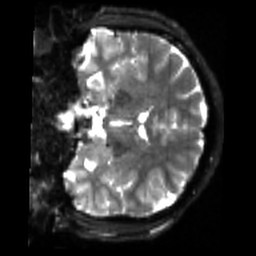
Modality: sbref
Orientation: coronal
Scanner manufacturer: siemens
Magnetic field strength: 3 T
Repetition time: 4 s
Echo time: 0.0594 s